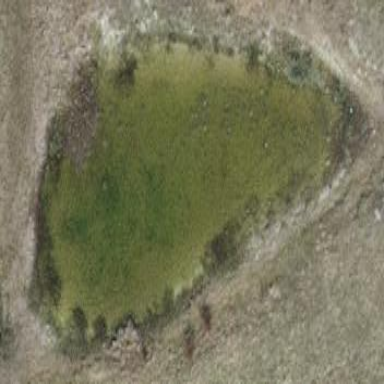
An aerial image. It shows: Pond surrounded by natural water.